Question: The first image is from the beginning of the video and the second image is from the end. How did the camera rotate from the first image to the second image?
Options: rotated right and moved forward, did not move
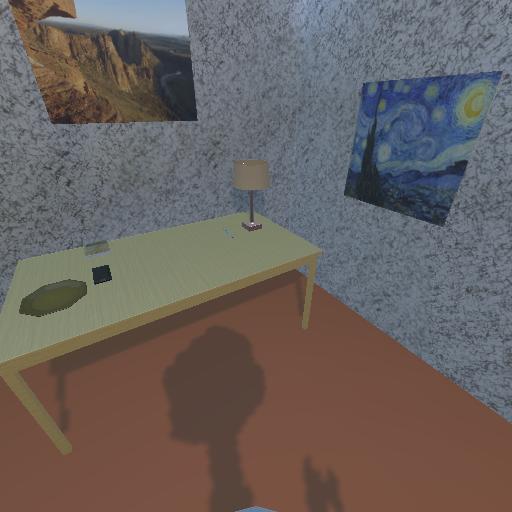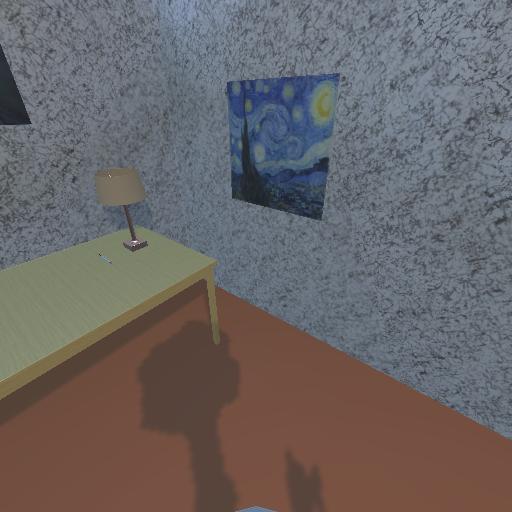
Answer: rotated right and moved forward